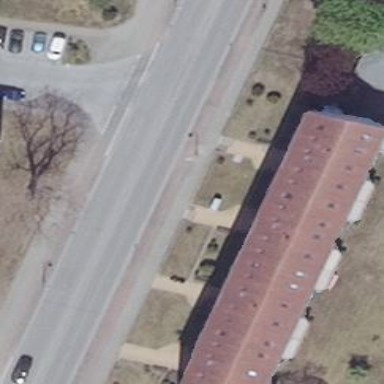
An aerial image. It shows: Building with gabled roof.